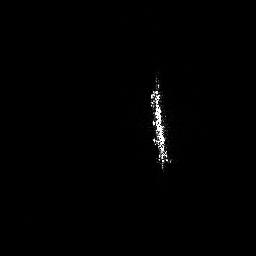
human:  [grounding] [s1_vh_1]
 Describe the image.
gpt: In the satellite image, there is  <ref>1 large ship </ref> <box>[[57, 27, 67, 66, 0]]</box> located at center.